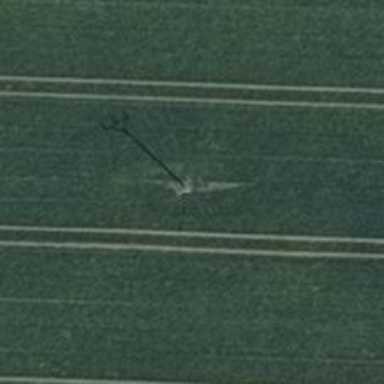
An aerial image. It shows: Power pole.